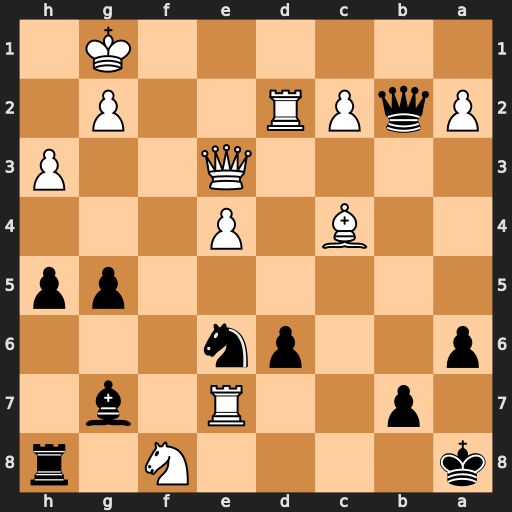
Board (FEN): k4N1r/1p2R1b1/p2pn3/6pp/2B1P3/4Q2P/PqPR2P1/6K1
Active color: b
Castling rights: -
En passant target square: -
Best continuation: Qc1+ Kh2 Be5+ g3 Bd4